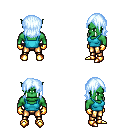
a pixel art fantasy rpg character, male body template, orc, green skin, teal pirate shirt, gold greaves, white cyan long bangs hairstyle, gold gloves, gold boots, four views (front, back, left, right), 2x2 character sprite sheet, small pixel art, hard edges, no anti-aliasing